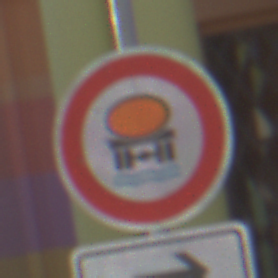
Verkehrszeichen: VerbotFahrzeugeWassergefaehrdenderLadung
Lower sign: RichtungsangabeDurchPfeile5
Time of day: MorningAfternoon
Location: Outdoor (Special)
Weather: PartlyCloudy
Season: NotSpecified
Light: Natural